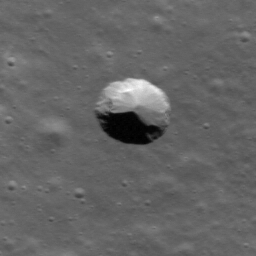
Pit: Highland 3
Host crater: Highland
Host type: highland
Lunar coordinates: latitude 42.394, longitude 320.308